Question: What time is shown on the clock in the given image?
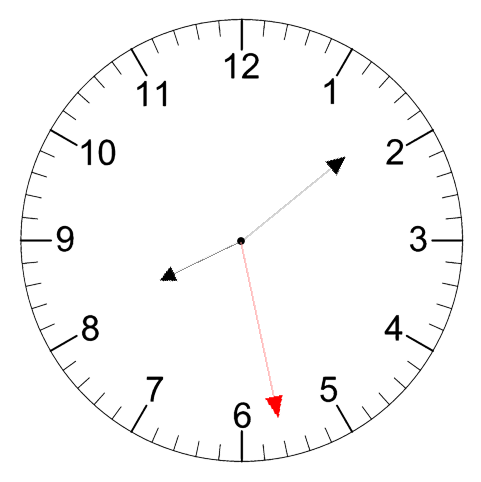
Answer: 08:08:28